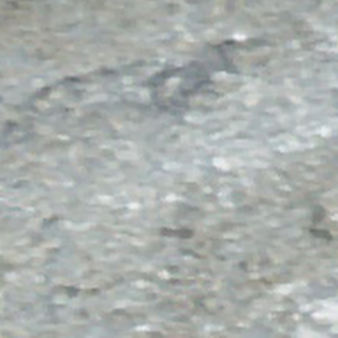
Label: other